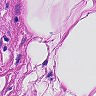
Metastatic tissue present: no